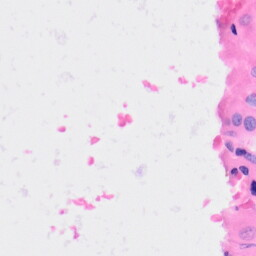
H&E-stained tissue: Kidney